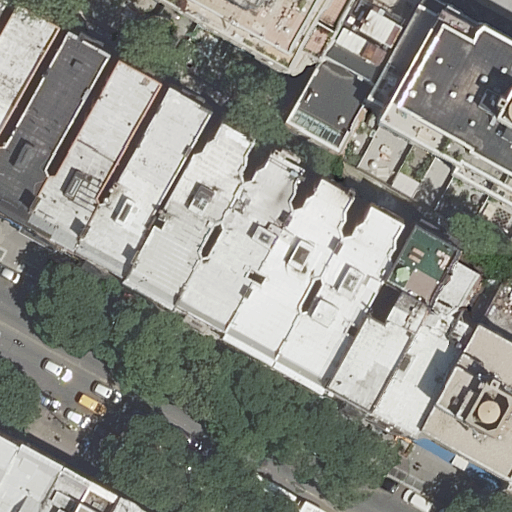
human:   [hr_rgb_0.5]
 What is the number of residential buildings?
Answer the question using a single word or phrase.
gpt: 21

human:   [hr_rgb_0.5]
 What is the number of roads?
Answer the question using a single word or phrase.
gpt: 1

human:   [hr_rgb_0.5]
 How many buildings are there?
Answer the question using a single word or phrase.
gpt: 21

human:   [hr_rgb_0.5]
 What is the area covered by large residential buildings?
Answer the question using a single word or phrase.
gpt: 722m2

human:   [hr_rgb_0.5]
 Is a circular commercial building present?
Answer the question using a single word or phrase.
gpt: no

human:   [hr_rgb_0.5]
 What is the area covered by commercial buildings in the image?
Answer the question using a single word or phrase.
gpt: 0m2

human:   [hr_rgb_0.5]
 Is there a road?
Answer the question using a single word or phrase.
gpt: yes

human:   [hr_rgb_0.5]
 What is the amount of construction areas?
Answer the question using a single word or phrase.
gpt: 0

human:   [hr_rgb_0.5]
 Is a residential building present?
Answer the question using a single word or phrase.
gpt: yes

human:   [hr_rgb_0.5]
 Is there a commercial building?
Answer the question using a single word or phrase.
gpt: no

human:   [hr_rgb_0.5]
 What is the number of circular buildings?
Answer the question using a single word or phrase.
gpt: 0

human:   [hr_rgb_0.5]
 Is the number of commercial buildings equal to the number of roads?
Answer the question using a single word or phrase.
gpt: no

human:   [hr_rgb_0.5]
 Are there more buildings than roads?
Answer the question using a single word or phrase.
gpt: yes

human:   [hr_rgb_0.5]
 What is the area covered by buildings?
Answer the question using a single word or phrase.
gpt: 5657m2

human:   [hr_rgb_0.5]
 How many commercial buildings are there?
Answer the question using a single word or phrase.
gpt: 0

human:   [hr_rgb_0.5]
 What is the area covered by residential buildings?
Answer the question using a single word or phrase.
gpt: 5657m2

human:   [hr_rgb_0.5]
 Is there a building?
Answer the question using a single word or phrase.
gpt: yes

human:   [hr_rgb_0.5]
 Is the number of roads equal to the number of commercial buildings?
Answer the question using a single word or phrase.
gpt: no

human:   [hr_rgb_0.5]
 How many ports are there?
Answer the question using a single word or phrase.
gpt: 0

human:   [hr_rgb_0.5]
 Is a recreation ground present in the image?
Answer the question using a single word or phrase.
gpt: no

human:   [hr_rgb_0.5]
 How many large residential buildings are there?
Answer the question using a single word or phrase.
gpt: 1

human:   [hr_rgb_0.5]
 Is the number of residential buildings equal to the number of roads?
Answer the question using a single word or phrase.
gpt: no

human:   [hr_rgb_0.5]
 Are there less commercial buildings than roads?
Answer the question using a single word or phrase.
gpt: yes

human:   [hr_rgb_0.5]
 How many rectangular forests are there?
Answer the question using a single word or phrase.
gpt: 0

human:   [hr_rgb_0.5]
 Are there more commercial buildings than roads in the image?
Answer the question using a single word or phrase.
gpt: no

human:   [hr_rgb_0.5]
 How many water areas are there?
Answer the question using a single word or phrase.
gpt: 0

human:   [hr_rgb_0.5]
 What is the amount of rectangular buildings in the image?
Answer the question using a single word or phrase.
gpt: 9

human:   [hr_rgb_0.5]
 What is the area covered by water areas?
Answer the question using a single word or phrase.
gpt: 0m2

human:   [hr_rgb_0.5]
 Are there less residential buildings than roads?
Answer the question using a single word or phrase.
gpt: no

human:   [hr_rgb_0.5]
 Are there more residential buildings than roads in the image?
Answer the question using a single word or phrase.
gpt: yes

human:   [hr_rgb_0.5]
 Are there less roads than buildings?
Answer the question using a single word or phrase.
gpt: yes

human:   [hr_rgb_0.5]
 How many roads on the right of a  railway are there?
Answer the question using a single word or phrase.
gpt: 0

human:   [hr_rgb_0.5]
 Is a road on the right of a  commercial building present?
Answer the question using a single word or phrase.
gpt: no

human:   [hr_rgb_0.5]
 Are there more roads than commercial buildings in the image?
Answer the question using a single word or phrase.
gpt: yes

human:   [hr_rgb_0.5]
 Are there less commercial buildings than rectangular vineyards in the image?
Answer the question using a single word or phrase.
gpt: no

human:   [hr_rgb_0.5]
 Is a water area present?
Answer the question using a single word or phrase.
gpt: no

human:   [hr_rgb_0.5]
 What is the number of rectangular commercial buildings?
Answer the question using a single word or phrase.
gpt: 0

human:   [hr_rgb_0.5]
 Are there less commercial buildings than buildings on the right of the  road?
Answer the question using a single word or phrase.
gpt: yes

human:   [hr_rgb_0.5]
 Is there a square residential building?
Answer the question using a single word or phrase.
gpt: no

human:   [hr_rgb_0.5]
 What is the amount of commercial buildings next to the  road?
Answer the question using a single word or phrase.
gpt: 0

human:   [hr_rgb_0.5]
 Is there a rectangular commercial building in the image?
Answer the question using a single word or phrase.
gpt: no

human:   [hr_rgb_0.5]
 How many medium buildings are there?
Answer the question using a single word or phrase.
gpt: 15

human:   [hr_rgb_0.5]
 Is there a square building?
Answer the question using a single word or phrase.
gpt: no

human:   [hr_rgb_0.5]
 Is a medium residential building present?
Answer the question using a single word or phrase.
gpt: yes

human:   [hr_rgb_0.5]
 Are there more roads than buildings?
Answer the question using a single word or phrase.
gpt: no

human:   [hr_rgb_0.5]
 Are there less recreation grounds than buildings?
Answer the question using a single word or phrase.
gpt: yes

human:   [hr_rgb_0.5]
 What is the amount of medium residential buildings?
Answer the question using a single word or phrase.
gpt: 15

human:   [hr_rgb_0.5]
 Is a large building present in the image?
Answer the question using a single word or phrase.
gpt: yes

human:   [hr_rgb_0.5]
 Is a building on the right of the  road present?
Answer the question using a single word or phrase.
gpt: yes

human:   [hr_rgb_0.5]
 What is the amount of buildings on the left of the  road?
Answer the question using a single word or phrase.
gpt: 9

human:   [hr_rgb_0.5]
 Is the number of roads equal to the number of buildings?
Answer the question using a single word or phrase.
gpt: no

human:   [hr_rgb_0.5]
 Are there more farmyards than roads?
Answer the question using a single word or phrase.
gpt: no

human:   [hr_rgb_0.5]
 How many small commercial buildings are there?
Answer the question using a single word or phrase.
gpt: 0

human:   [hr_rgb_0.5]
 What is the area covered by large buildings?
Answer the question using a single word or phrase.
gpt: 722m2

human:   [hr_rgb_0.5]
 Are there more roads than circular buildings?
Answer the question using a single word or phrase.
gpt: yes

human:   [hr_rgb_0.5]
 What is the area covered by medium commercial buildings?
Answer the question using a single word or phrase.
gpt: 0m2

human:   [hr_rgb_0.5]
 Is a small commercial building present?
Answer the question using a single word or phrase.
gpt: no

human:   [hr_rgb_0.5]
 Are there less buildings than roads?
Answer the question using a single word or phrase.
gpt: no

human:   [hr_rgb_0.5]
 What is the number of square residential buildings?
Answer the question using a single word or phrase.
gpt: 0

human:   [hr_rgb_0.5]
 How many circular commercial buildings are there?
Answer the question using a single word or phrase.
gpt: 0

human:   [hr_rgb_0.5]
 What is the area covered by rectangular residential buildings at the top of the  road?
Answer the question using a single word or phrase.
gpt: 834m2

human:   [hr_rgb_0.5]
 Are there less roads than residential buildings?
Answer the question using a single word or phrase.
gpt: yes

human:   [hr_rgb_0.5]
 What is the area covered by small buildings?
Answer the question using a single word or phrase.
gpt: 98m2

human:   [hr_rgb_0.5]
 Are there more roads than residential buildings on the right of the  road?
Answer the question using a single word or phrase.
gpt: no